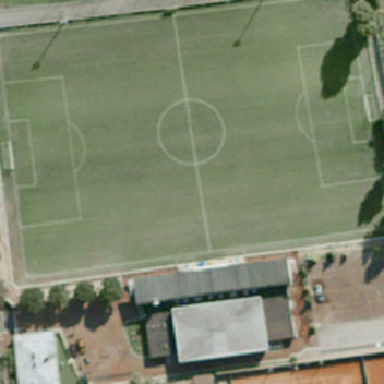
The footballground is next to a rectangular building .